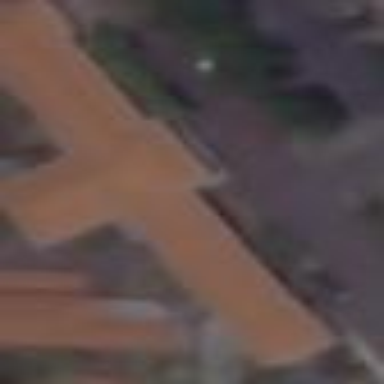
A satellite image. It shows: Building with tiled roof.